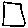
Label: square